Question: I want to design app title bar with 3 controls.
1. Left Menu Button
2. Screen Title
3. Right Menu Button

I have tried to achieve this, here is my sample code.
'''
var win = Ti.UI.createWindow({
navBarHidden : true,
orientationModes : [Ti.UI.PORTRAIT]
});
var bb1 = Ti.UI.createView({
top : 0,
height : 40,
left : 0,
width : Titanium.Platform.displayCaps.platformWidth,
backgroundColor : '#35a63c'
});
var TopbarChieldContainer = Ti.UI.createView({
layout : 'horizontal',
width : Titanium.Platform.displayCaps.platformWidth,
});
var TopbarLeftView = Ti.UI.createView({
width : "7%",
left : 5,
});
var TopbarRightView = Ti.UI.createView({
width : "7%",
right : 5
});
var leftImage_topbar = Ti.UI.createImageView({
image : "../../images/SideMenuIcon.png",
});
TopbarLeftView.add(leftImage_topbar);
var screenTitle_topbar = Titanium.UI.createLabel({
text : ScreenTitle,
font : {
fontSize : 14,
},
textAlign : Ti.UI.TEXT_ALIGNMENT_CENTER,
color : '#FFF',
width : "52%"
});
TopbarRightView.add(RightButton);
TopbarChieldContainer.add(TopbarLeftView);
TopbarChieldContainer.add(screenTitle_topbar);
TopbarChieldContainer.add(TopbarRightView);
bb1.add(TopbarChieldContainer);
win.add(bb1);
win.open();
'''
The problem is in the code/logic is, the middle label is not liquid, I want it to be flexible according to the screen resolution.
Three controls should be:
1. Left Aligned with some left margin
2. 80% width of label of the screen with middle text align
3. Right aligned menu button with some right margin.
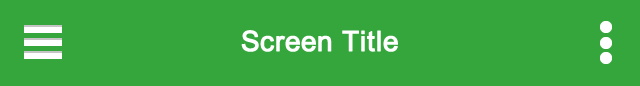
Answer: Use relative positioning, and remove the layout: horizontal. Size the left and right buttons statically (40 pixels, ish?): 'left: 5, width: 40' and 'right: 5, width: 40'. Then position the title label relative to them: 'left: 45, right: 45'. Its width will, by default, take up the space between the left and right. So if the device is in landscape, it'll take up all that space, minus 90 pixels. And it'll resize when you reorient, automatically.
'''
var win = Ti.UI.createWindow({
navBarHidden : true,
orientationModes : [Ti.UI.PORTRAIT]
});
var bb1 = Ti.UI.createView({
top : 0,
height : 40,
left : 0,
backgroundColor : '#35a63c'
});
var TopbarChieldContainer = Ti.UI.createView();
var TopbarLeftView = Ti.UI.createView({
width : CHANGE_TO_WIDTH_OF_LEFT_IMAGE,
left : 5,
});
var TopbarRightView = Ti.UI.createView({
width : CHANGE_TO_WIDTH_OF_RIGHT_IMAGE,
right : 5
});
var leftImage_topbar = Ti.UI.createImageView({
image : "../../images/SideMenuIcon.png",
});
TopbarLeftView.add(leftImage_topbar);
var screenTitle_topbar = Titanium.UI.createLabel({
text : ScreenTitle,
font : {
fontSize : 14,
},
textAlign : Ti.UI.TEXT_ALIGNMENT_CENTER,
color : '#FFF',
left: CHANGE_TO_WIDTH_OF_LEFT_IMAGE_PLUS_FIVE,
right: CHANGE_TO_WIDTH_OF_RIGHT_IMAGE_PLUS_FIVE
});
TopbarRightView.add(RightButton);
TopbarChieldContainer.add(TopbarLeftView);
TopbarChieldContainer.add(screenTitle_topbar);
TopbarChieldContainer.add(TopbarRightView);
bb1.add(TopbarChieldContainer);
win.add(bb1);
win.open();
'''